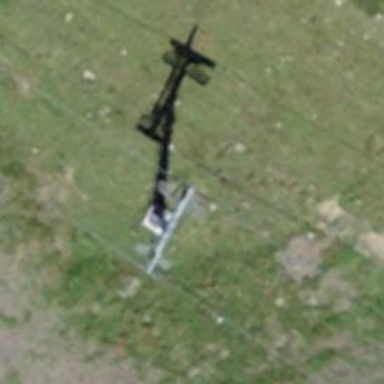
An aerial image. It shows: Pylon for aerialway.